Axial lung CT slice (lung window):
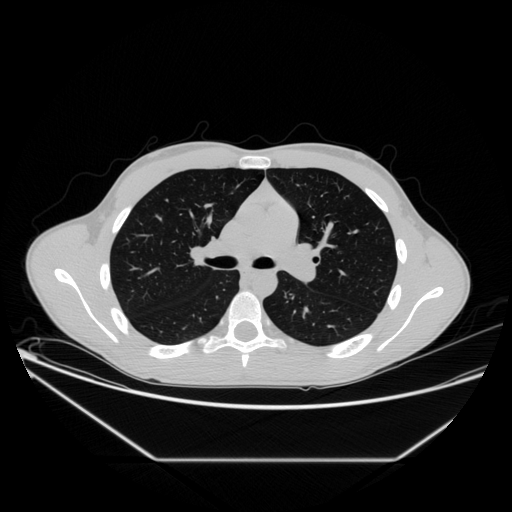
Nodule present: no